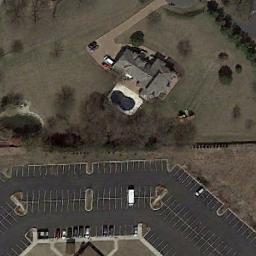
Label: residential